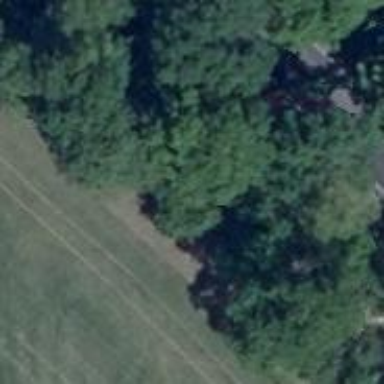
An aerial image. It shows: Row of broadleaved trees.